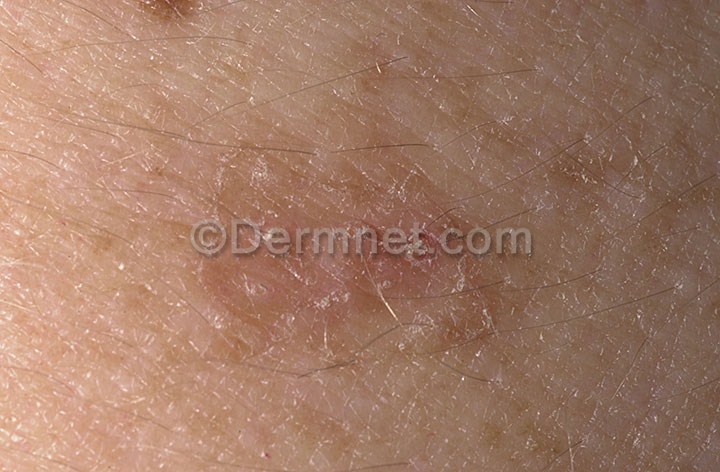
Disease: Seborrheic Keratoses and other Benign Tumors